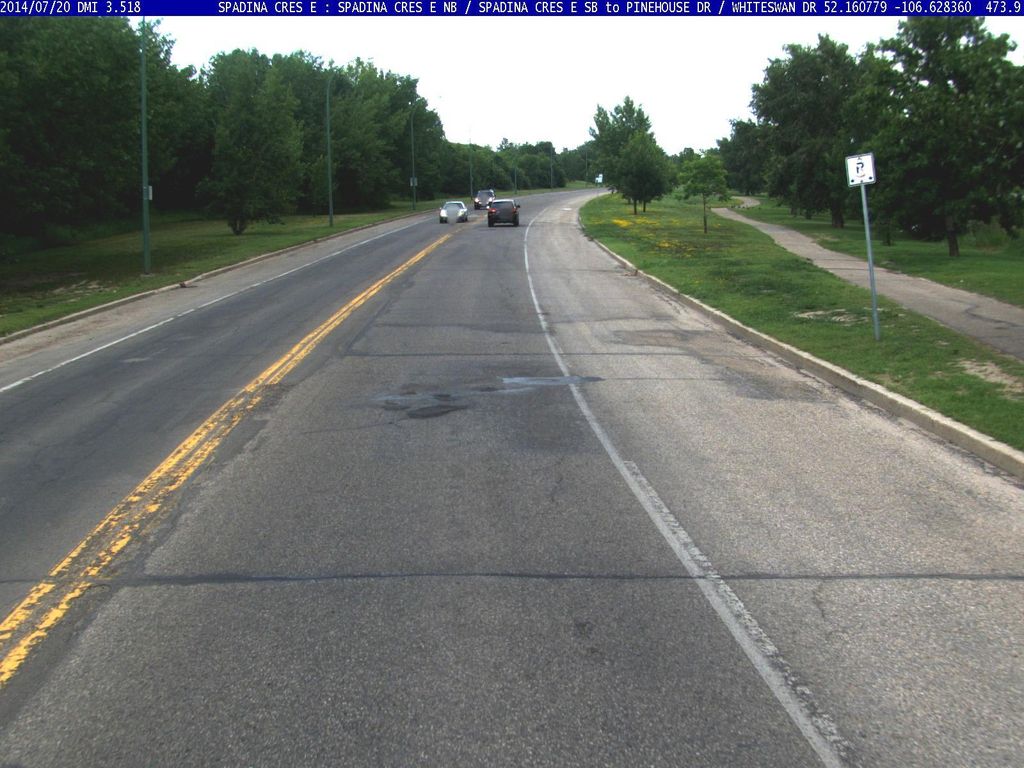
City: saskatoon